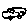
Label: car